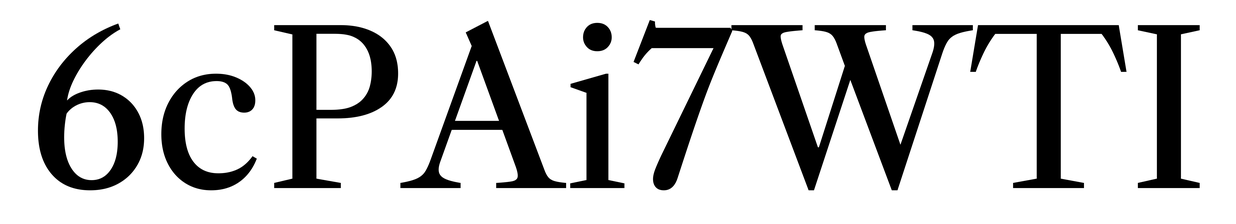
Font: LibreCaslonText_Regular